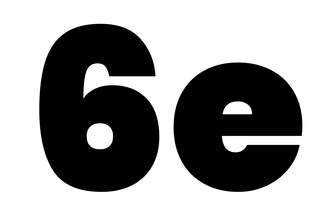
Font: Poppins-Black